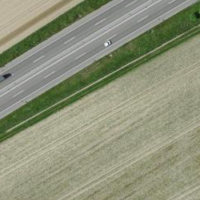
EUNIS habitat code: 57
Species observed at this site:
Buteo buteo